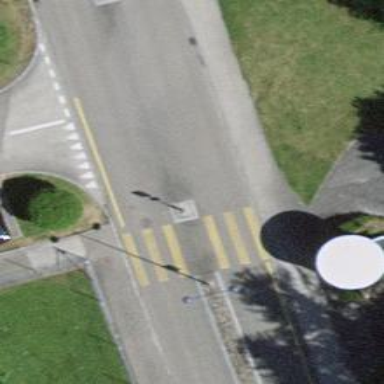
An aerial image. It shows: Marked zebra crossing with island in the middle.